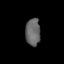
Tissue: lung
Cell type: Endothelial cells
Senescence score: 0.5437
Nuclear area (px): 396
Mean DAPI intensity: 102.149